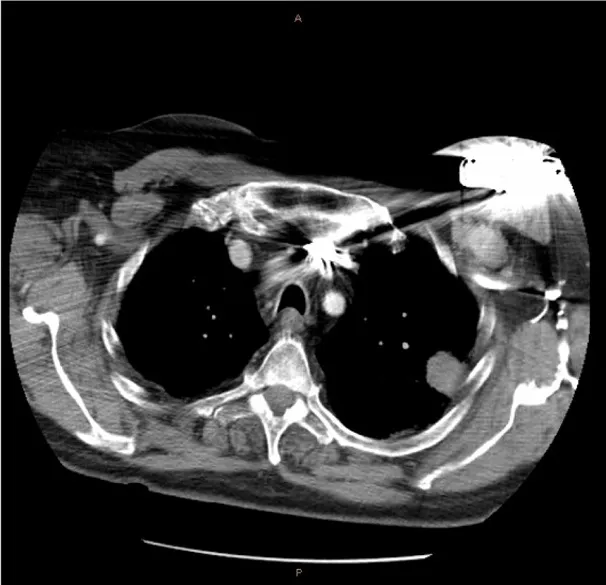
This image indicates the location of the lesion in relation to the anatomical structures. The difficulty caused by the scapula is apparent.
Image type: radiology (ct)